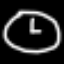
Label: clock